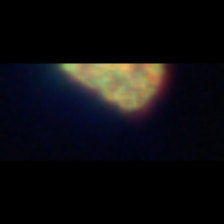
Taxon: Unknown_detritus
Group: Unknown